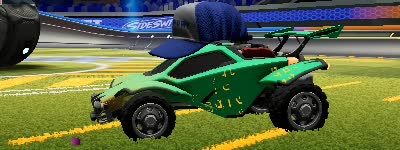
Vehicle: octane